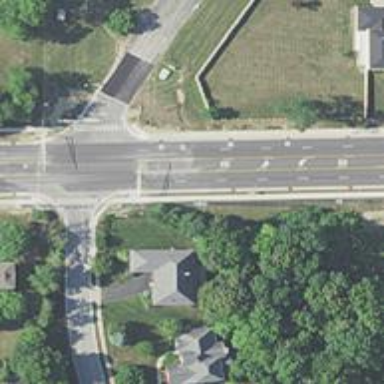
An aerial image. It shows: Primary highway with separate asphalt sidewalk.